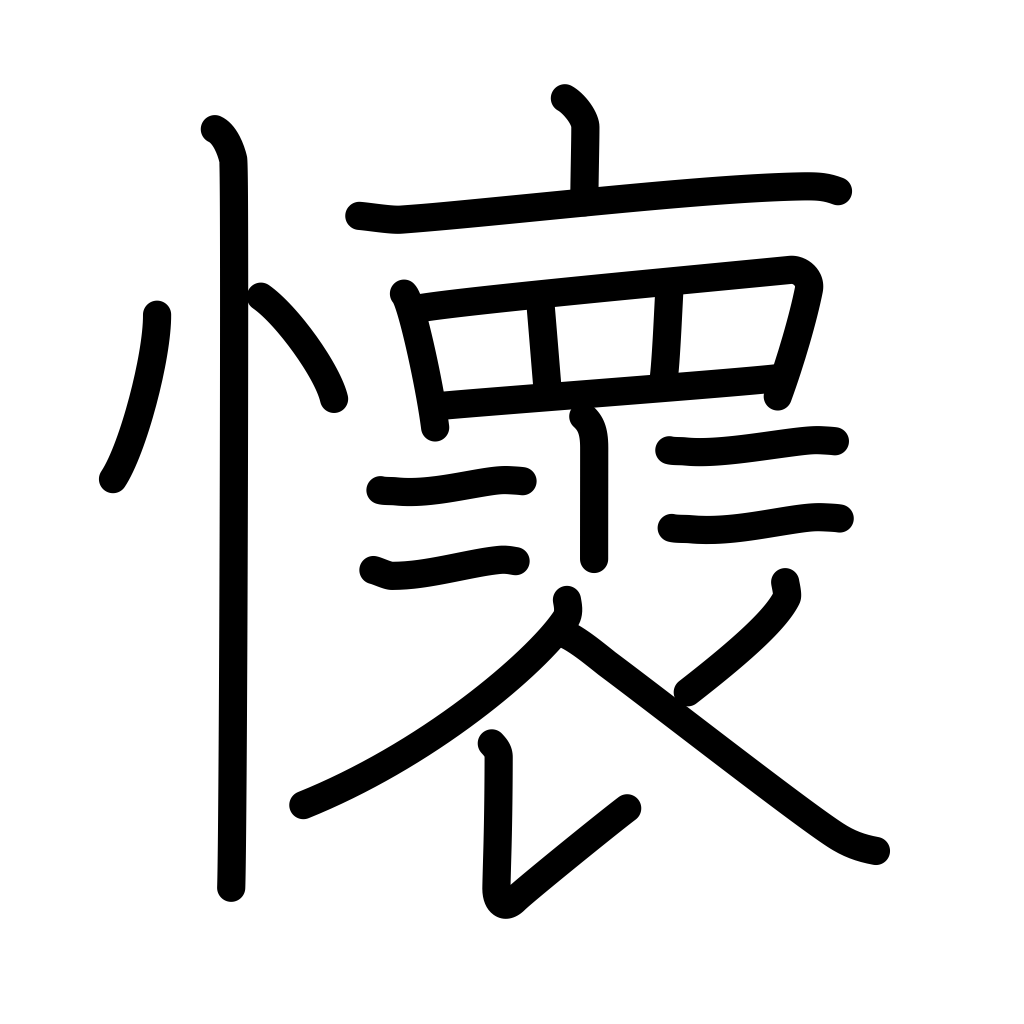
Meaning: pocket, feelings, heart, yearn, miss someone, become attached to, bosom, breast